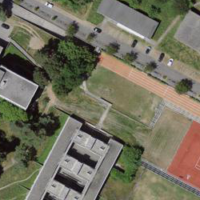
EUNIS habitat code: 54
Species observed at this site:
Medicago sativa
Cymbalaria muralis